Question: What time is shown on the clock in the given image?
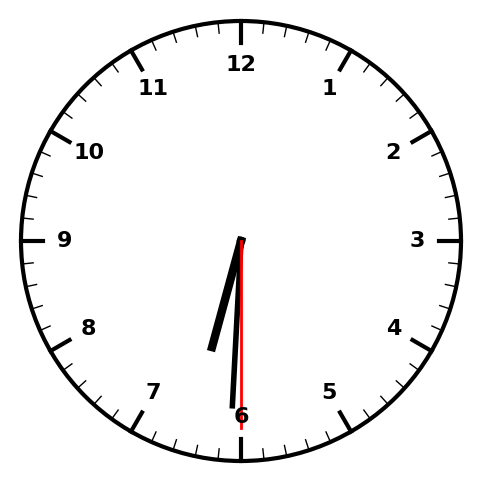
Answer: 06:30:30